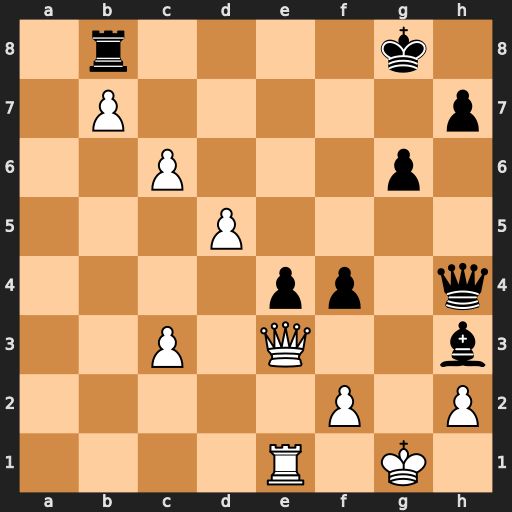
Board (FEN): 1r4k1/1P5p/2P3p1/3P4/4pp1q/2P1Q2b/5P1P/4R1K1
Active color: w
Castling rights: -
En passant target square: -
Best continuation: Qxe4 Rf8 Qf3